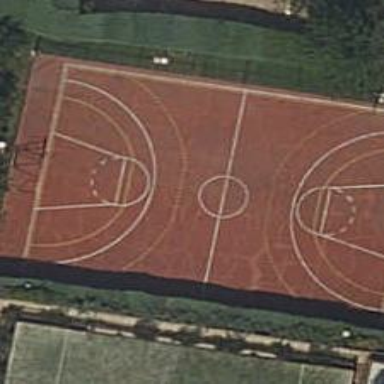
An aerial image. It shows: Multi-sport pitch on leisure land.